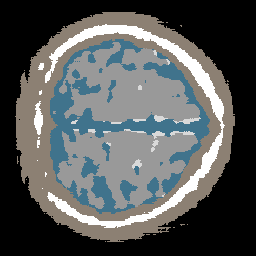
Label: no_lesion